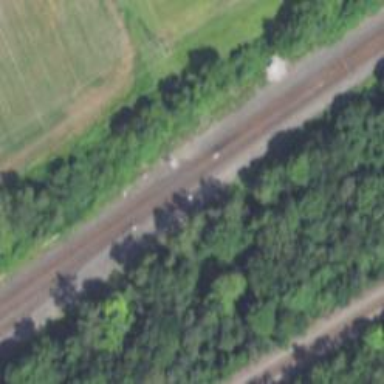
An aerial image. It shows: Railway crossover.